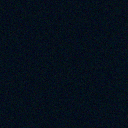
Screen state: off